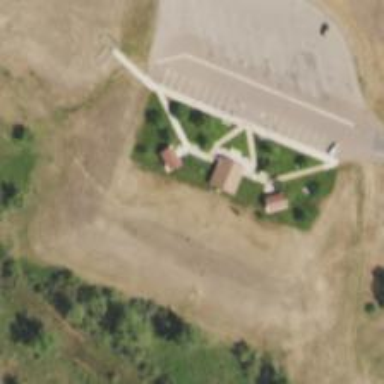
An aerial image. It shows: Rest area on the road.